Question: I need a rounded thick border and same colors. Is this available somewhere in Visual Studio Forms?

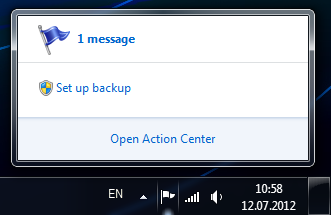
Answer: Here is one:

1. Add a new form.
2. SetControlBox = false.
3. ShowIcon = false.
4. SetGripStyle = Hide.
5. Add the three required buttons using docking functionality.
I hope this helps.
Note. When you run this it will look exaclty as you require. Then you will have to worry about positioning, but that is another question...